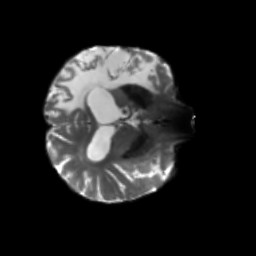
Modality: T2w
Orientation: axial
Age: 52
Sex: male
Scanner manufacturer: siemens
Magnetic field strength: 3 T
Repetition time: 5.25 s
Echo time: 0.08 s